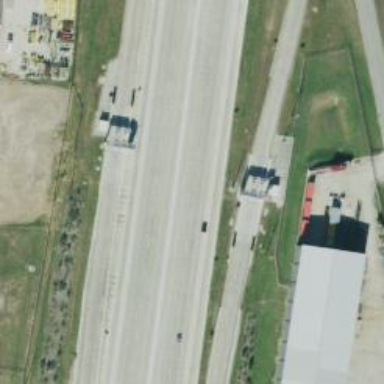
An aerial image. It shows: Toll gantry on the road.